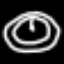
Label: clock